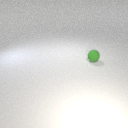
small green rubber sphere